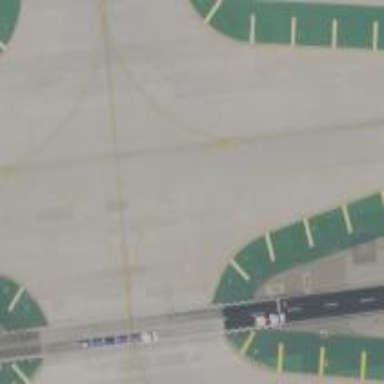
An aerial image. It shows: Image of taxiway at airport.